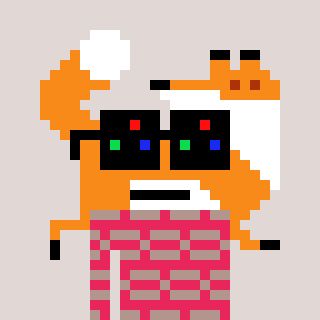
a pixel art character with square black sunglasses, a fox-shaped head and a redpinkish-colored body on a warm background